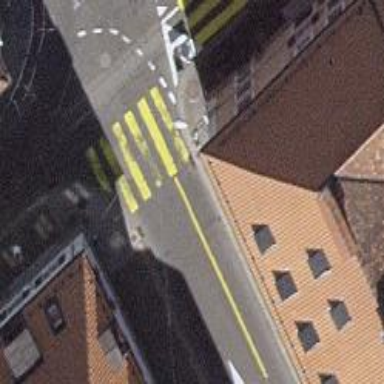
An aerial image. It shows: Road with traffic signals.